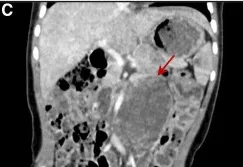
Coronal. Enhanced CT images of the abdomen show a round mass with the density of soft tissue located in the retroperitoneum of the left kidney.
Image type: radiology (ct)